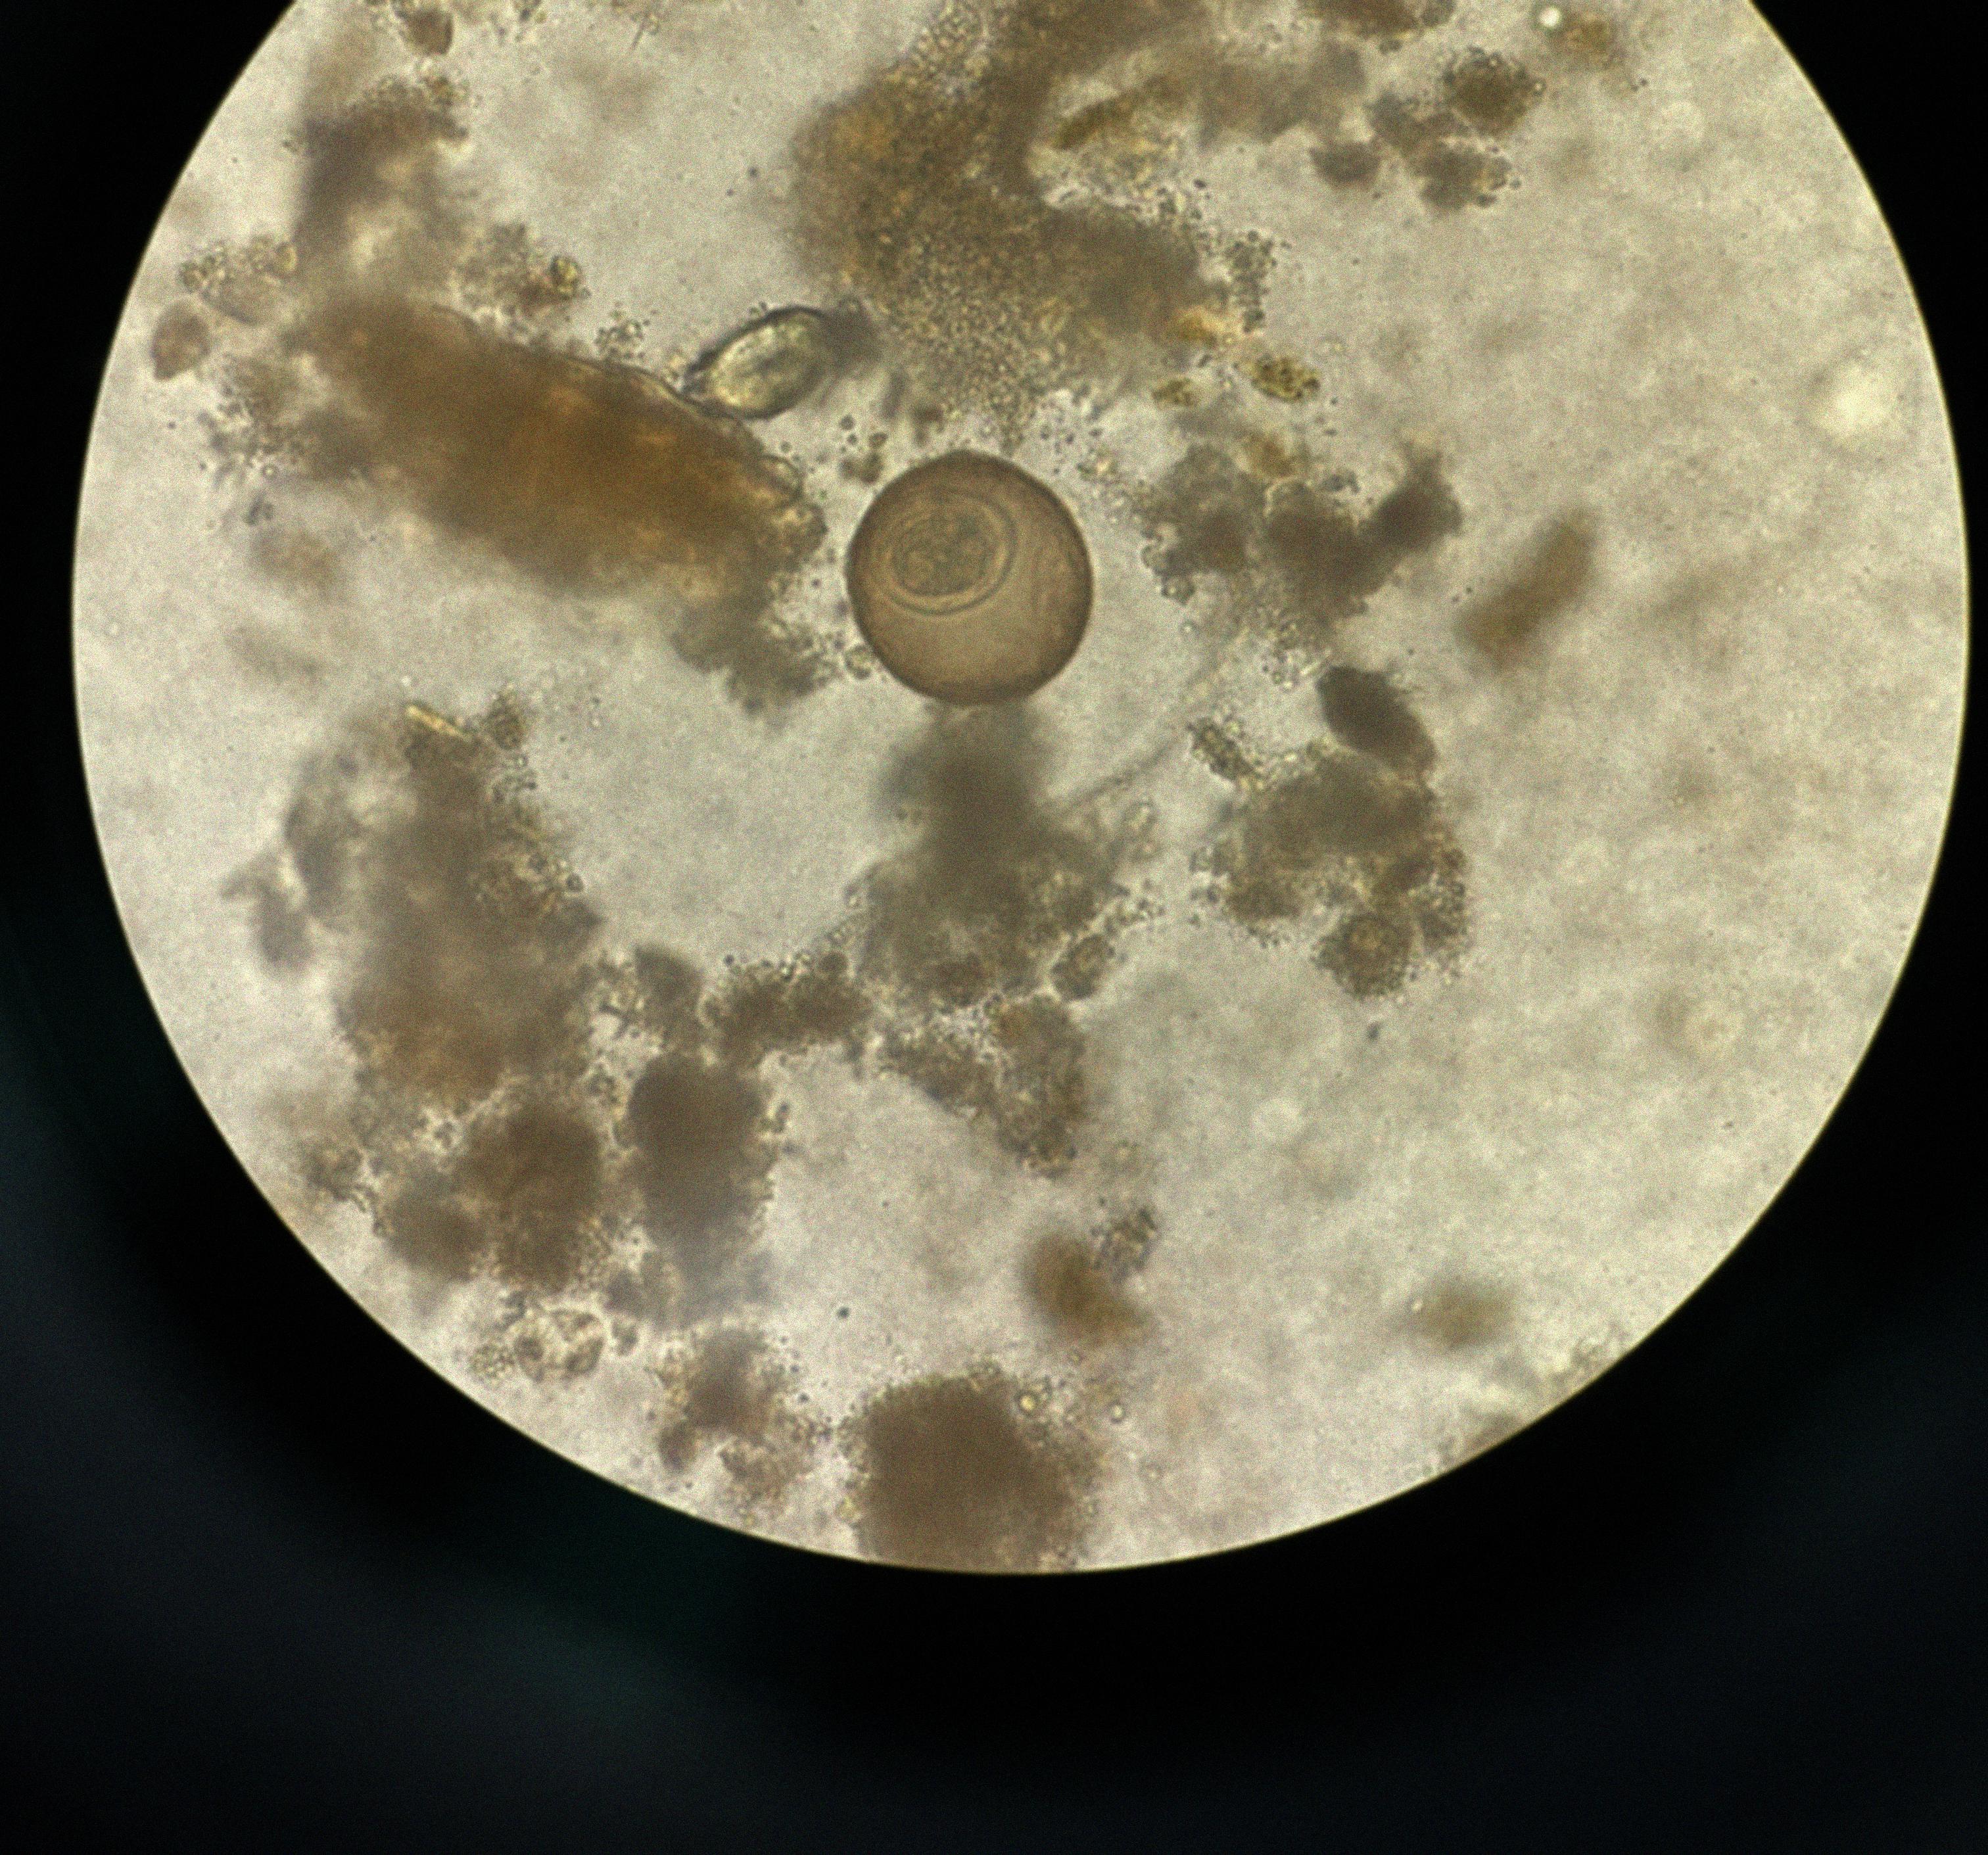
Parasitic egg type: Hymenolepis diminuta